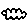
Label: cloud